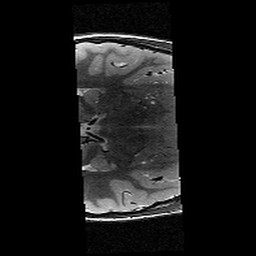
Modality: T2w
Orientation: axial
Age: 12
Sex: female
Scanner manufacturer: siemens
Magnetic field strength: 3 T
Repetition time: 7.7 s
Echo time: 0.067 s